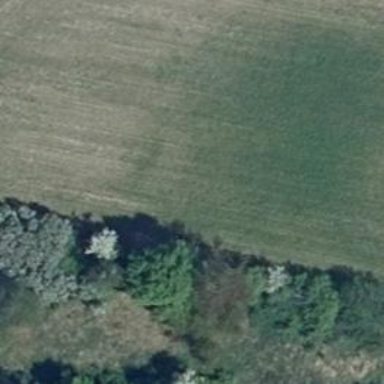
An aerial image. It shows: Beautiful meadow.